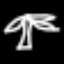
Label: palm tree